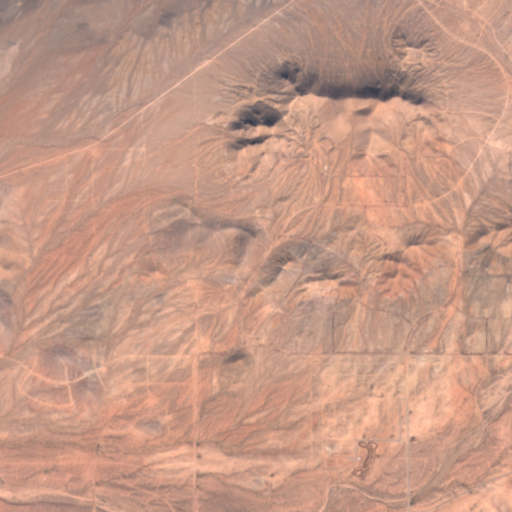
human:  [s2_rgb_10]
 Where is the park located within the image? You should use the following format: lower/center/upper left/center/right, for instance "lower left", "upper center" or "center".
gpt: The park is located in the upper right of the image.
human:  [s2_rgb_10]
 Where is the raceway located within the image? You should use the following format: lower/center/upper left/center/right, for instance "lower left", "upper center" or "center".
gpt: The raceway is located in the lower right of the image.
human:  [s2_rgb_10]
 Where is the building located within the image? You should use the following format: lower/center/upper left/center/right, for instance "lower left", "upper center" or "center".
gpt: The building is located in the lower right of the image.
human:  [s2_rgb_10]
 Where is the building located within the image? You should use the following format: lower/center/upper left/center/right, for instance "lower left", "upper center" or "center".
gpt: The building is located in the lower right of the image.
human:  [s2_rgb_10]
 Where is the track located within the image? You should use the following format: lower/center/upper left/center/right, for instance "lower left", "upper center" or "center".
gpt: There is no track in the image.